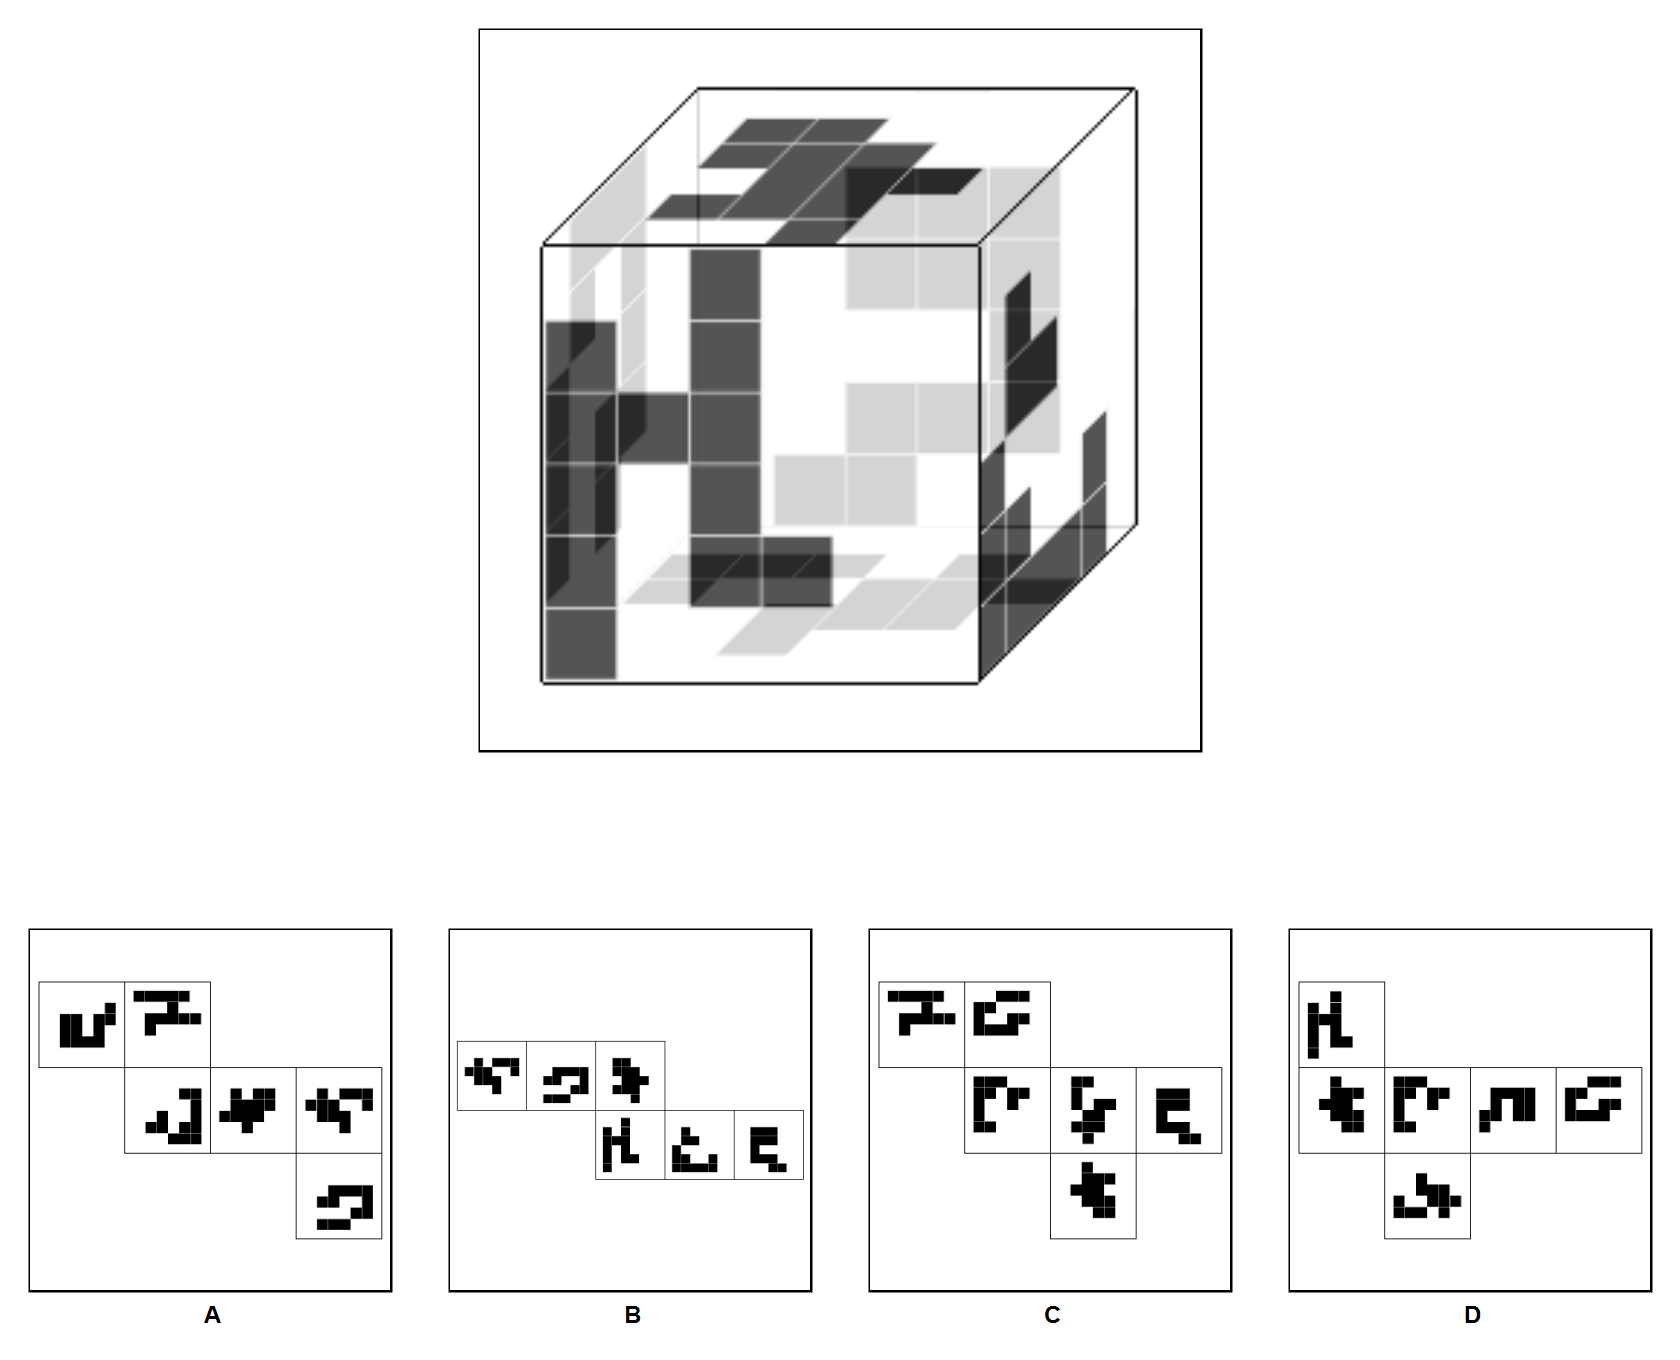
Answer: B